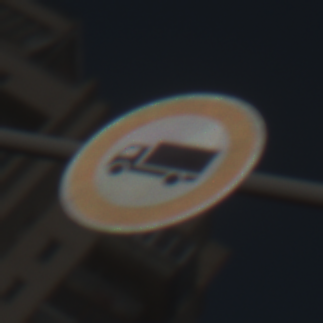
Verkehrszeichen: VerbotFuerKraftfahrzeugeUeberDreiKommaFuenfTonnen
Umgebung: Outdoor, Urban
Tageszeit: Midday
Wetter: Clear
Licht: Natural
Jahreszeit: NotSpecified
Kontrast: HighContrast